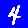
Digit: 4